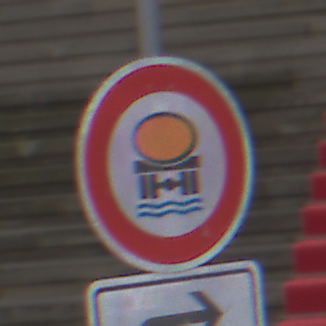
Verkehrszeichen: VerbotFahrzeugeWassergefaehrdenderLadung
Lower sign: RichtungsangabeDurchPfeile5
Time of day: Midday
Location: Outdoor (Urban)
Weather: Overcast
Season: NotSpecified
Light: Natural